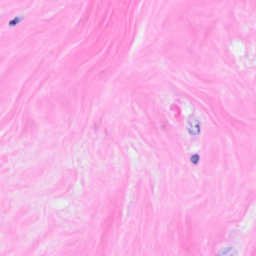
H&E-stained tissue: Breast